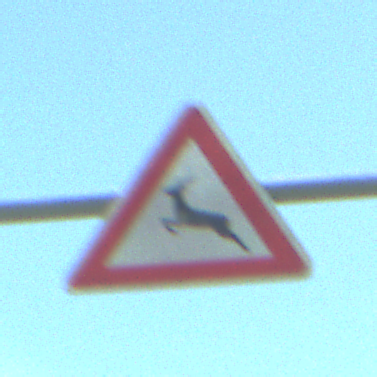
Verkehrszeichen: WildwechselRechts
Umgebung: Outdoor, Nature
Tageszeit: MorningAfternoon
Wetter: Clear
Licht: Natural
Jahreszeit: NotSpecified
Kontrast: HighContrast